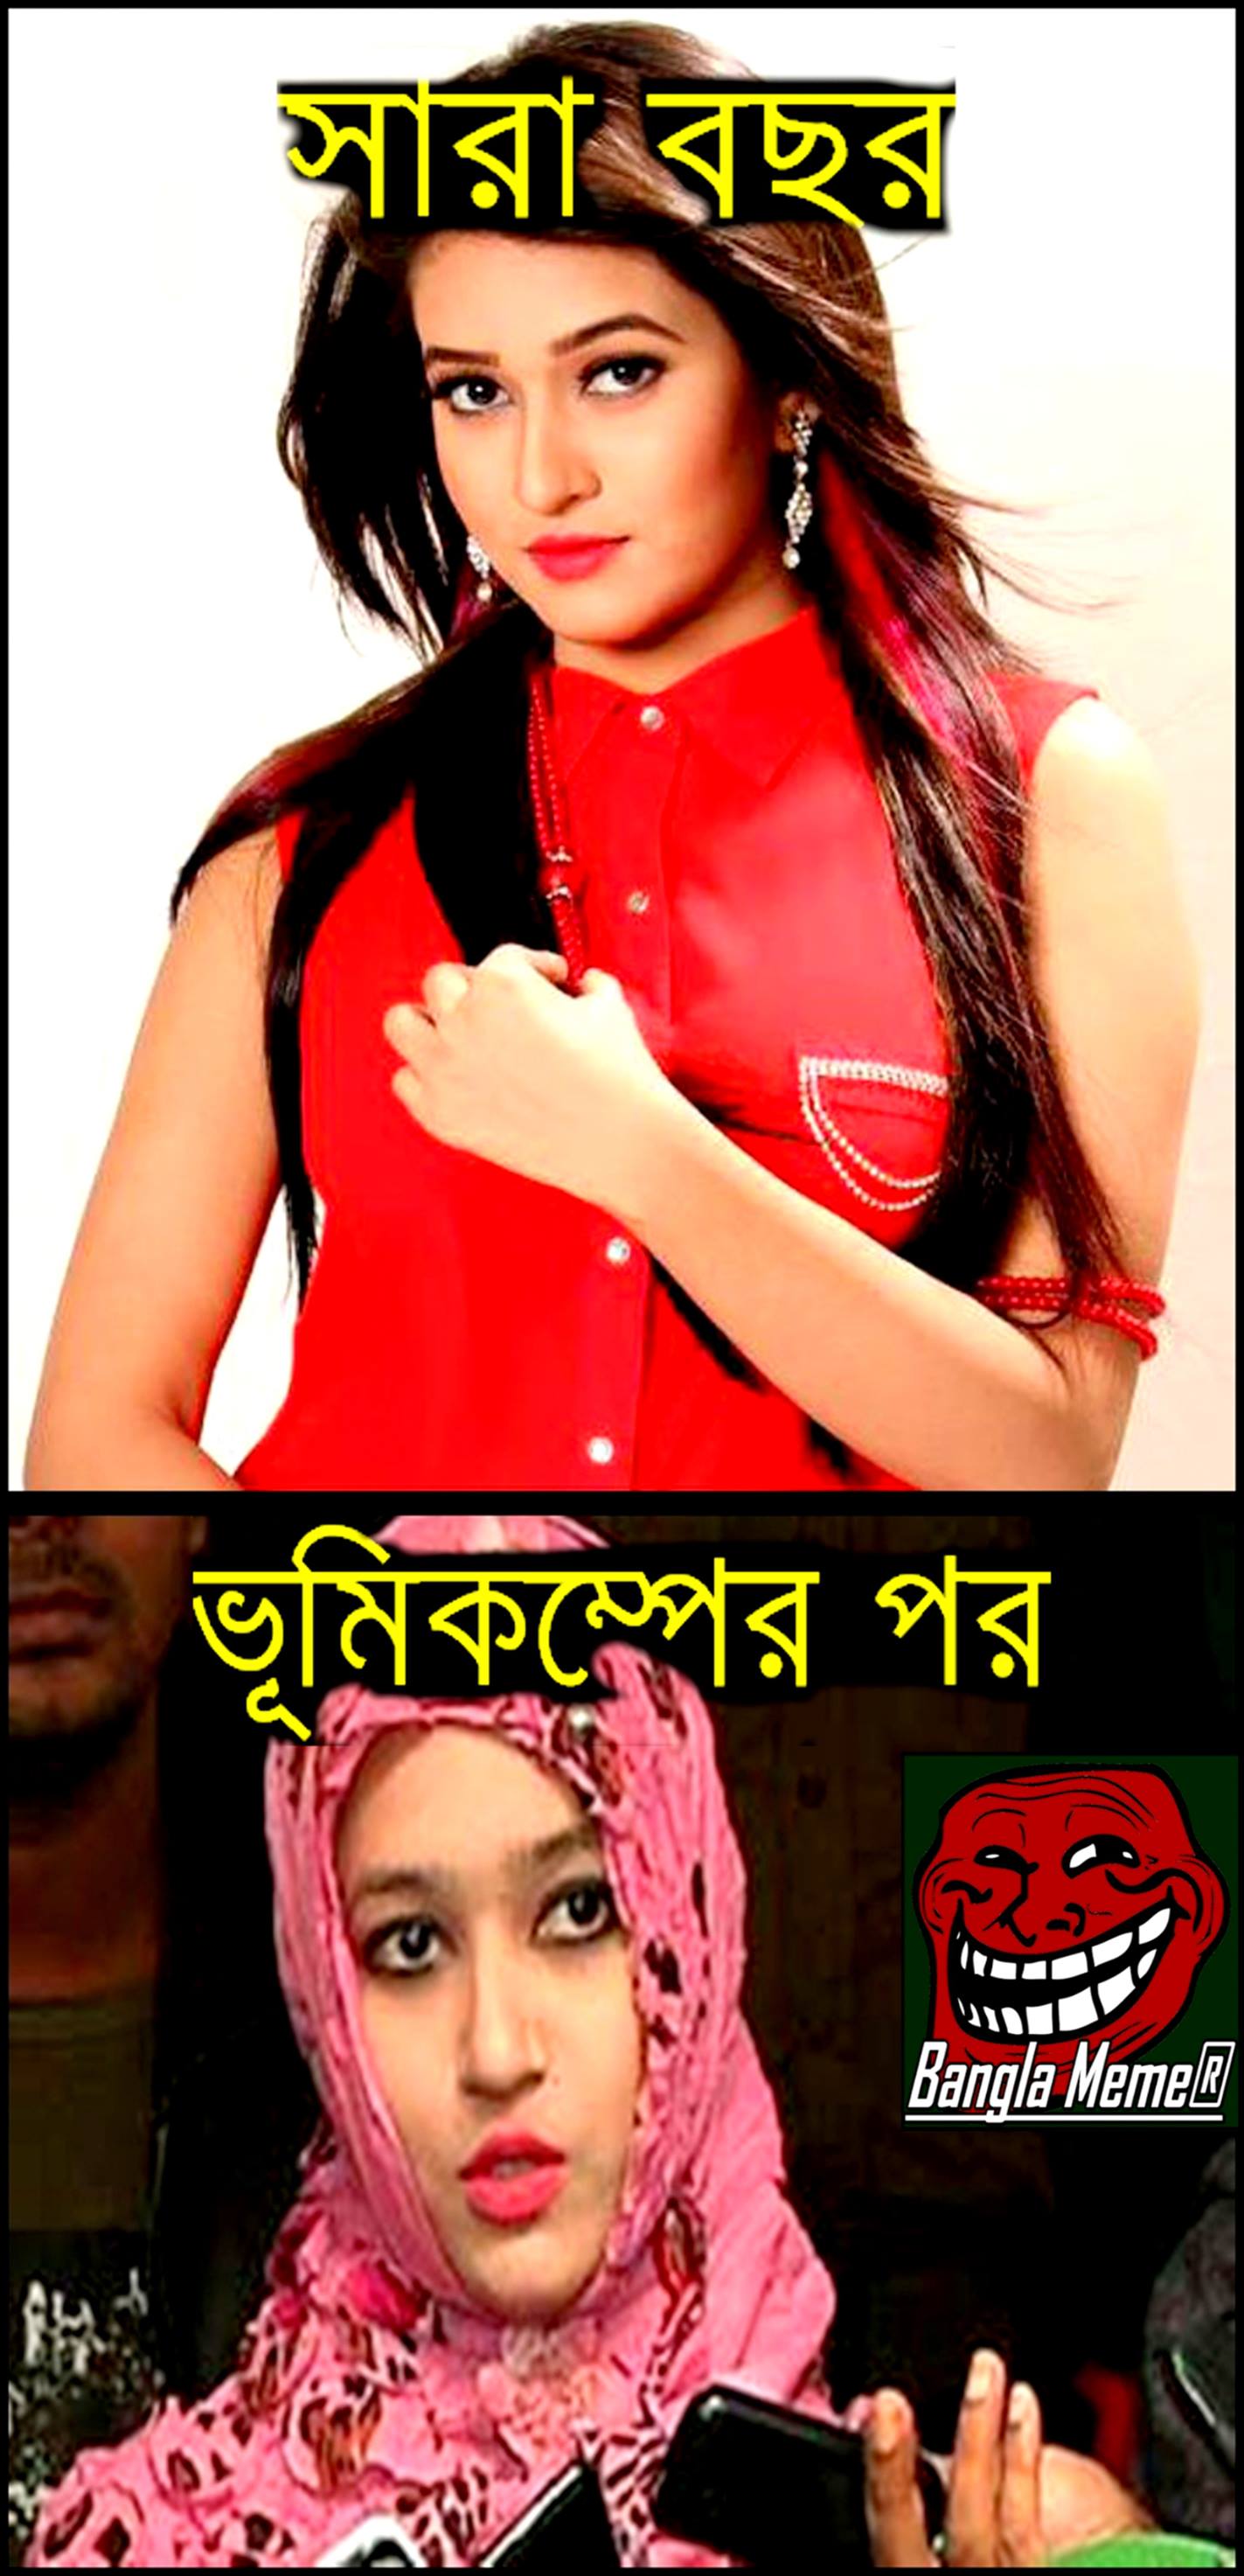
Caption: সারা বছর       ভুমিকম্পের পর
Label: hate